Chest X-ray. View position: PA
Patient age: 64
Patient sex: M
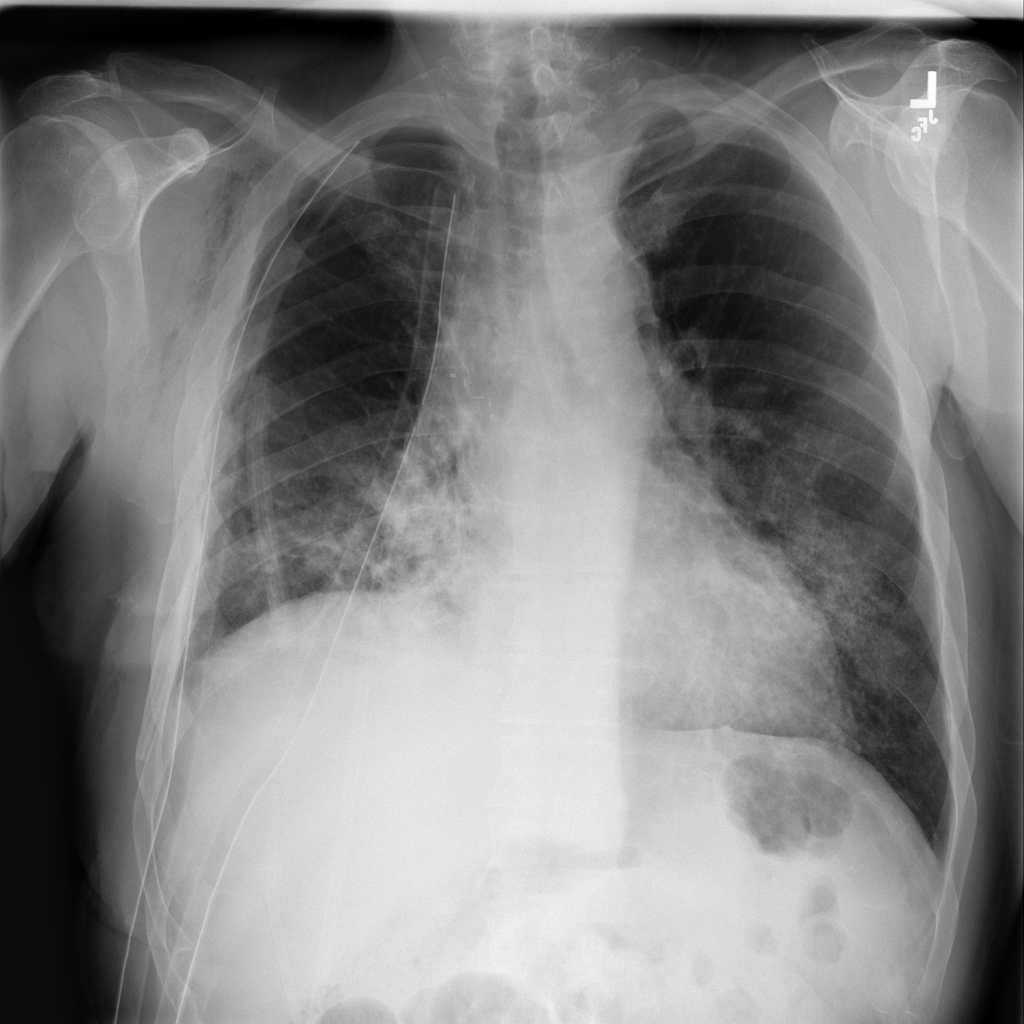
Finding: Pneumothorax